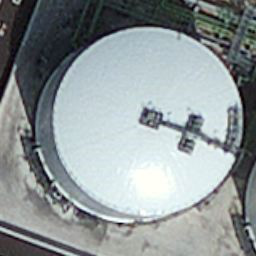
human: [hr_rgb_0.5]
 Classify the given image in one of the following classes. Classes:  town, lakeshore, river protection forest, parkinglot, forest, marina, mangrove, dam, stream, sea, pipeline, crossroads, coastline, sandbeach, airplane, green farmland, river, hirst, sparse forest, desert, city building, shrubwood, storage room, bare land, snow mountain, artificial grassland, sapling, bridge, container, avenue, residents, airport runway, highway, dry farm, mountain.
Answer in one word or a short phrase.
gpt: storage room